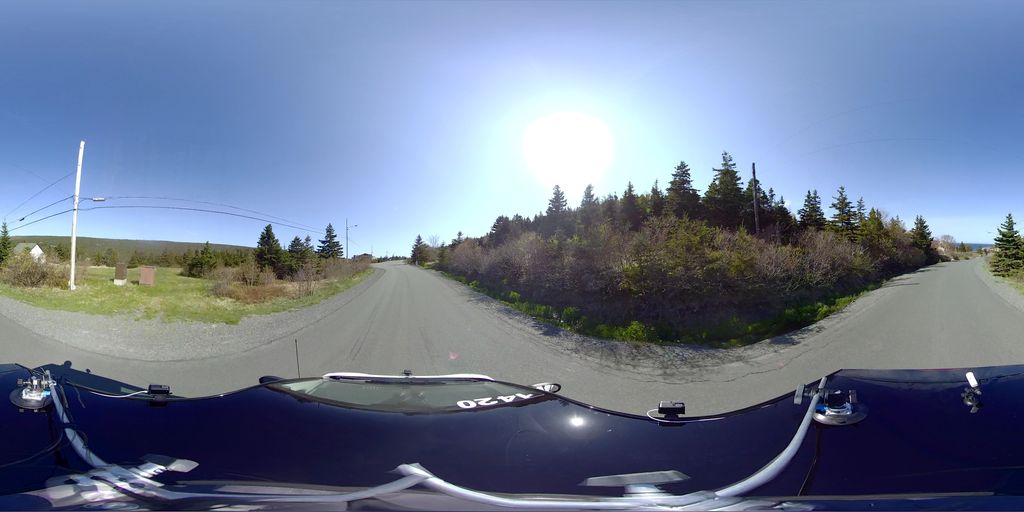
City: st_johns